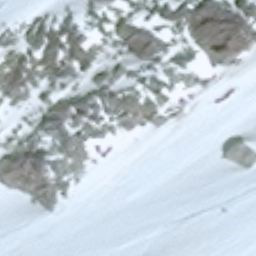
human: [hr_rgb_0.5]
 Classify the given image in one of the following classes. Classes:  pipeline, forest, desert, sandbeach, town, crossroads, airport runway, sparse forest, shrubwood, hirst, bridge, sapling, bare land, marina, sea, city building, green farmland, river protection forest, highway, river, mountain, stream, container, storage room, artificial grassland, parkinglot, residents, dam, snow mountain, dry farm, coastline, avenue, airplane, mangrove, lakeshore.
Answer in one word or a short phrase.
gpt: snow mountain